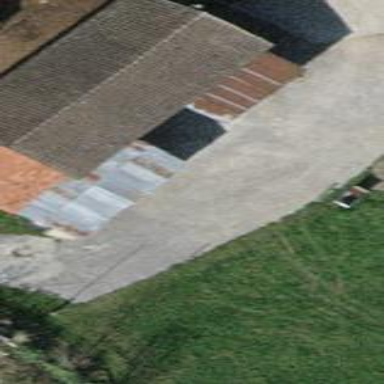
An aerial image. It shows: Building with tile roof.